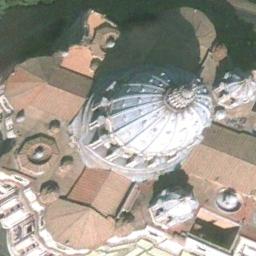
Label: church